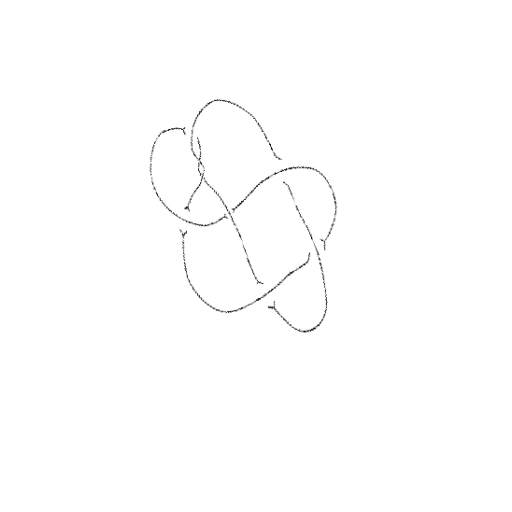
Crossing number: 8